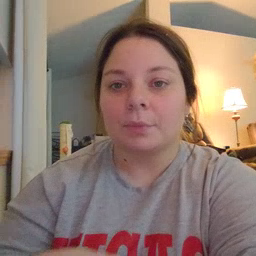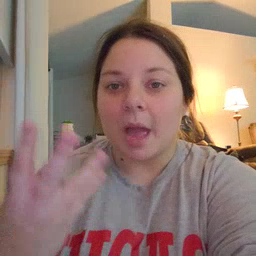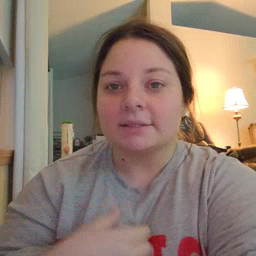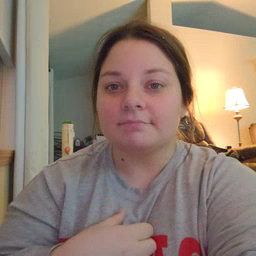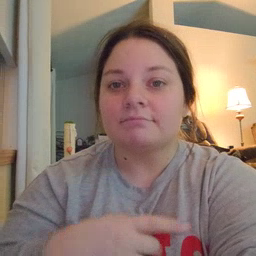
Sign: white